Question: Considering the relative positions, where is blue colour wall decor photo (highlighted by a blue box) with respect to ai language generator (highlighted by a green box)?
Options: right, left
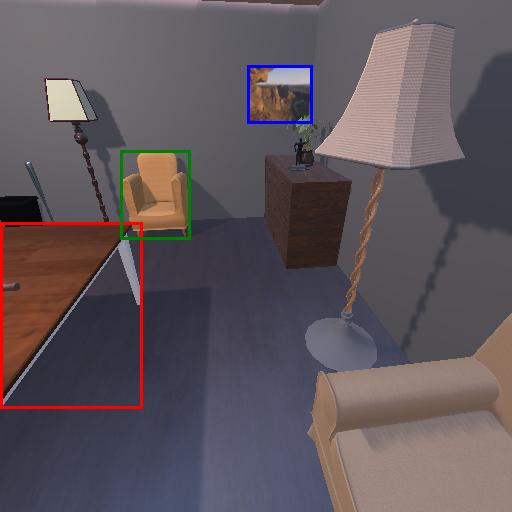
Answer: right